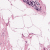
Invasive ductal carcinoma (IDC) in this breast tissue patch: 0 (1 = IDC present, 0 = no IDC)